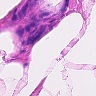
Metastatic tissue present: no